Field crop: maize
Growth stage: 2
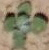
Species: chenopodium